Field crop: maize
Growth stage: 1
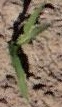
Species: maize